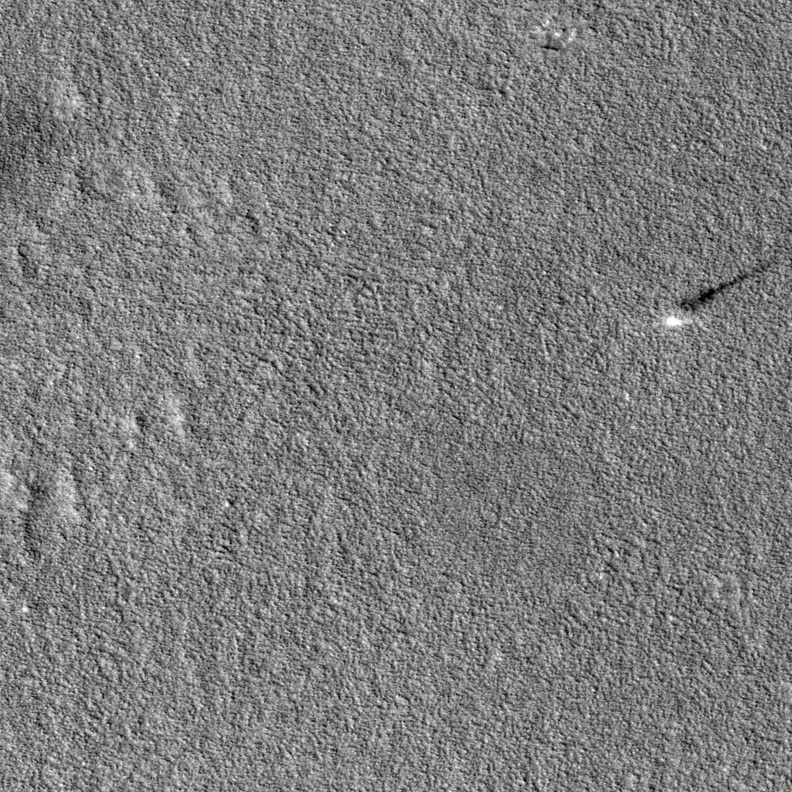
Label: dustdevil